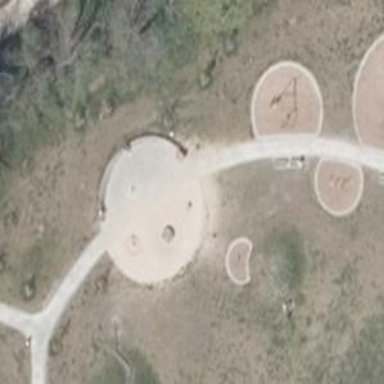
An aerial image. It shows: Table in playground.